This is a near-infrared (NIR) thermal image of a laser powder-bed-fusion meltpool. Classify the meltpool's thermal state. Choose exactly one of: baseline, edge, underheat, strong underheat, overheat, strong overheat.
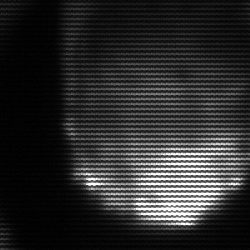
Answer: edge